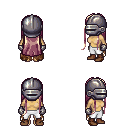
a pixel art fantasy rpg character, female body template, human, tanned skin, brown tattered cape, white pants, white blonde extra-long hairstyle, metal helm, metal gloves, brown shoes, four views (front, back, left, right), 2x2 character sprite sheet, small pixel art, hard edges, no anti-aliasing